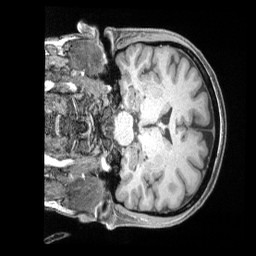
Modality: T1w
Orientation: coronal
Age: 37
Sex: female
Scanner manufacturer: siemens
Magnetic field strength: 3 T
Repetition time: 2 s
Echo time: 0.00211 s